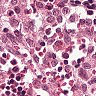
Metastatic tissue present: no